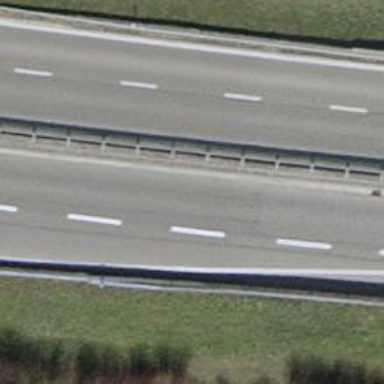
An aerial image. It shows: Trunk highway designated for motor vehicles.